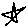
Label: star